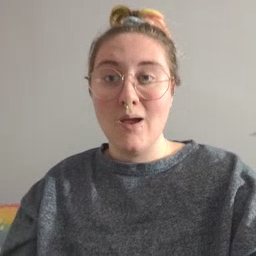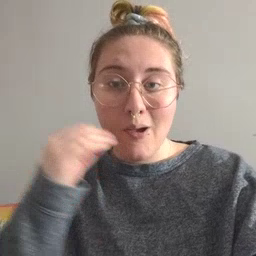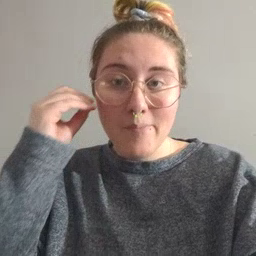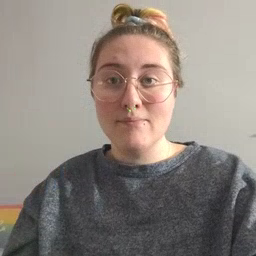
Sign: home